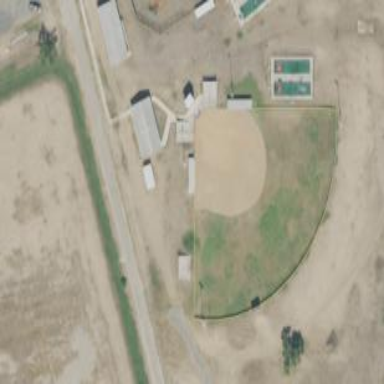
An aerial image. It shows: Softball pitch for leisure sports.